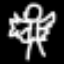
Label: angel